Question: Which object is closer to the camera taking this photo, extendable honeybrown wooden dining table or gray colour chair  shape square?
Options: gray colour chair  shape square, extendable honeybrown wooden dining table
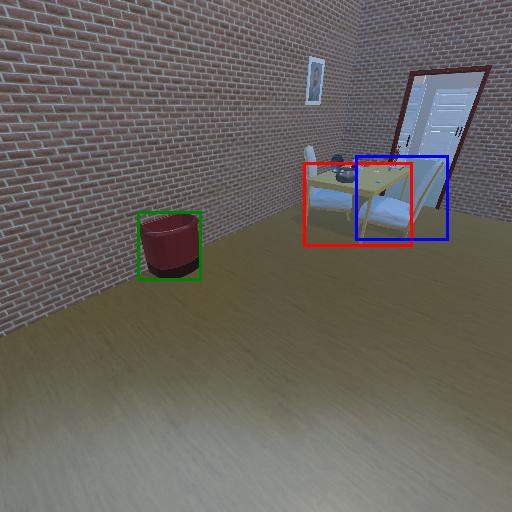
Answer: gray colour chair  shape square